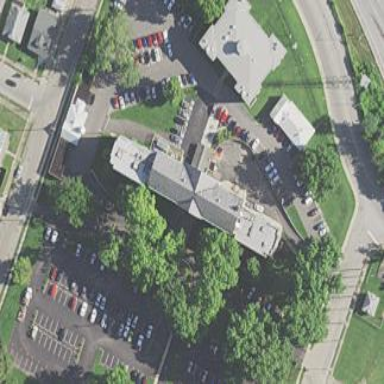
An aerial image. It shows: Clinic building offering healthcare services.